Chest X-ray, AP view. Patient: 20 years old, sex M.
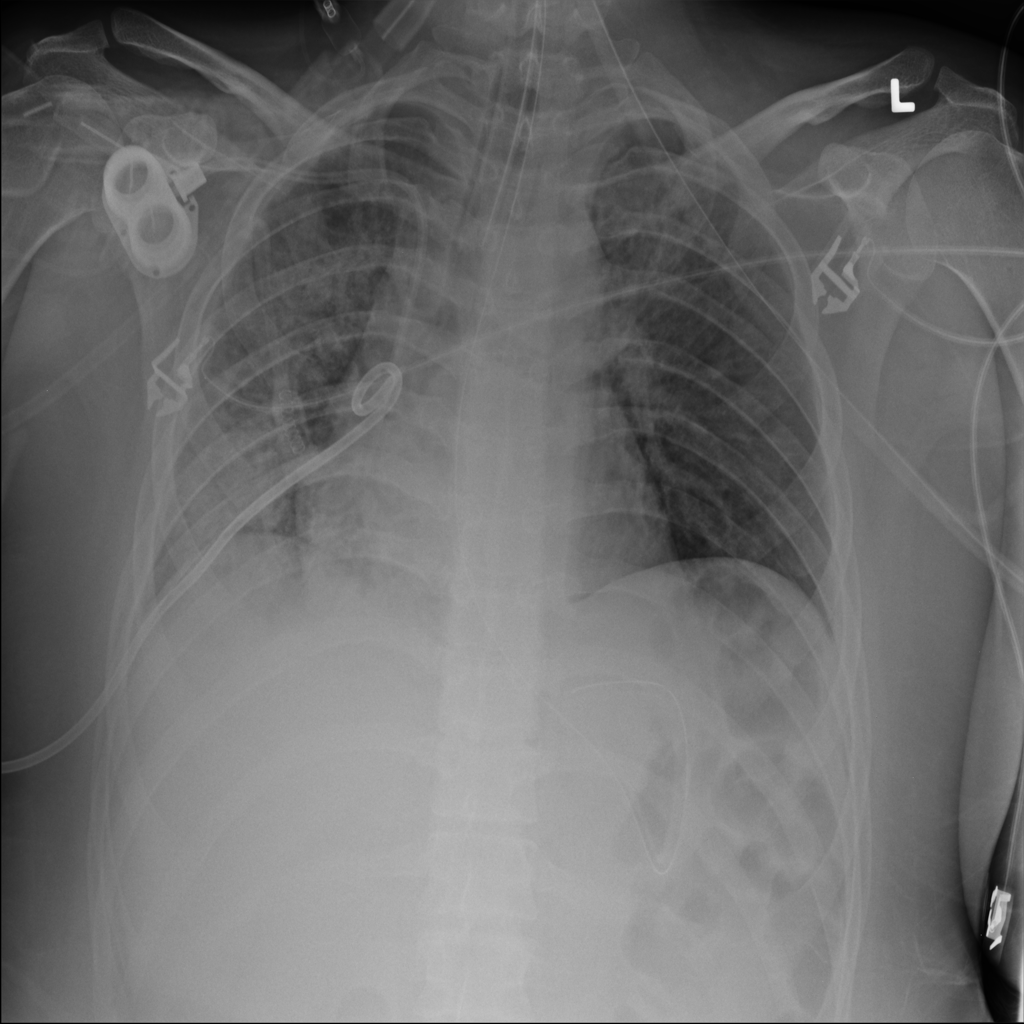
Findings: Infiltration